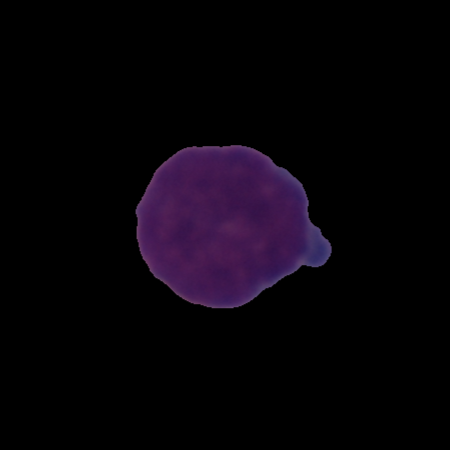
Label: healthy